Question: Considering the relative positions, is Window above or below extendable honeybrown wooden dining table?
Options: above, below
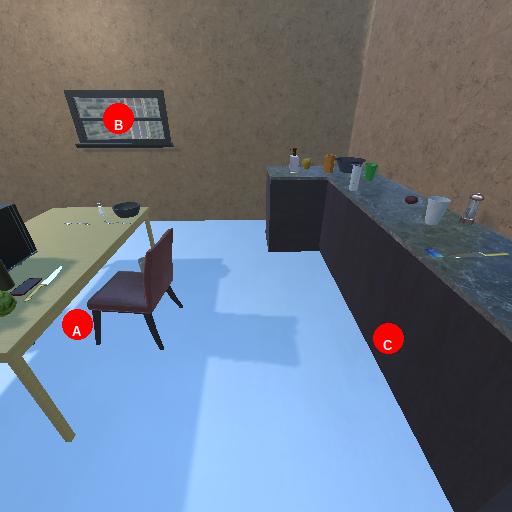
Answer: above